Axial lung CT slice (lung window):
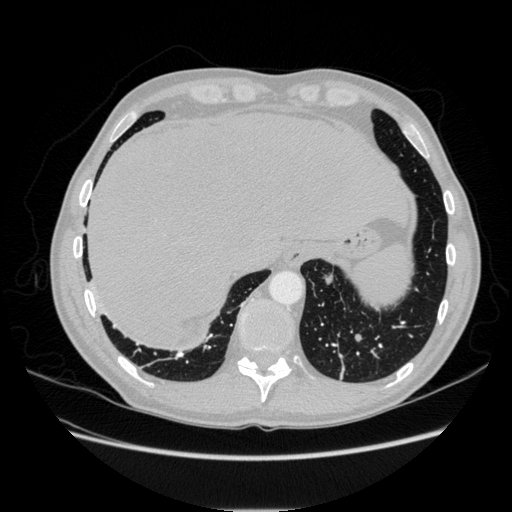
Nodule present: yes
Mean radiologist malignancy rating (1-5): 3.75